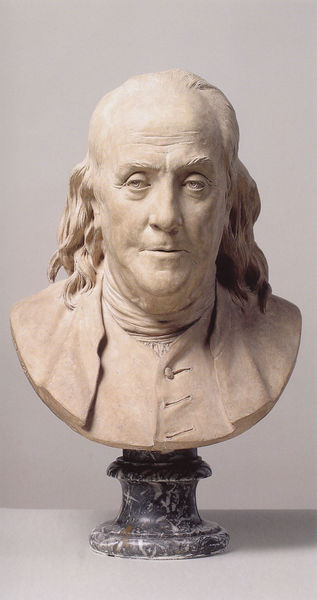
Titel: Benjamin Franklin
Künstler: Jean-Antoine Houdon
Institution: Paris, Musée du Louvre
Schlagwörter: mann, marmor, mund, nase, stirn, augen, kragen, lang, sockel, stein, geistlicher, haare, knopf, lippen, brauen, büste, priester, #augen